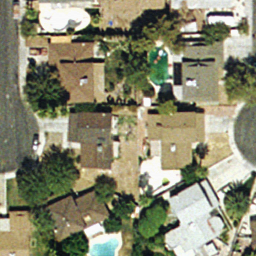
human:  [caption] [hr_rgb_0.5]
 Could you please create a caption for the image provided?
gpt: Many houses with plants surrounded in the medium residential area .

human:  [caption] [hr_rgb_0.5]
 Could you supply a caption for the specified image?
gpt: A medium residential area with houses surrounded by plants .

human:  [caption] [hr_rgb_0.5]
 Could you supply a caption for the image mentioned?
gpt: A medium residential area with houses and some swimming pools in the backyards .

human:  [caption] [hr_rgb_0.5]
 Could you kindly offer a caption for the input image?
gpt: It is a medium residential area .

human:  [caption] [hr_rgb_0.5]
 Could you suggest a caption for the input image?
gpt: This is a medium residential area with some houses have swimming pools in the backyards .